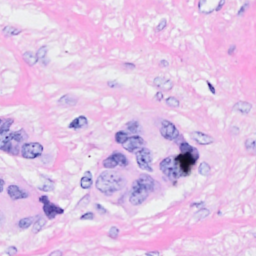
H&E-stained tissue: Breast